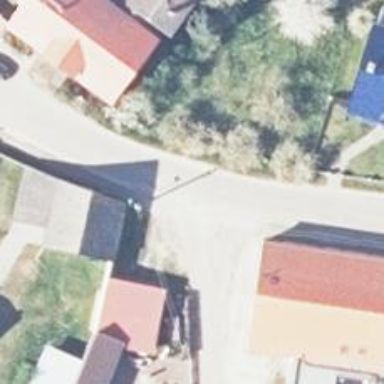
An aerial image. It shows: Smooth asphalt road in residential area.